Field crop: maize
Growth stage: 2
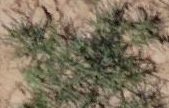
Species: salsola